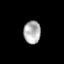
Tissue: skin
Cell type: Epithelial cells
Senescence score: 0.8584
Nuclear area (px): 381
Mean DAPI intensity: 175.787